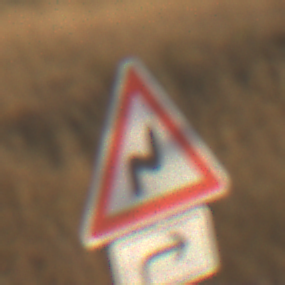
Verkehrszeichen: DoppelkurveRechts
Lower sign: RichtungsangabeDurchPfeile5
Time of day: SunriseSunset
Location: Outdoor (Nature)
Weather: Clear
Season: NotSpecified
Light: Natural